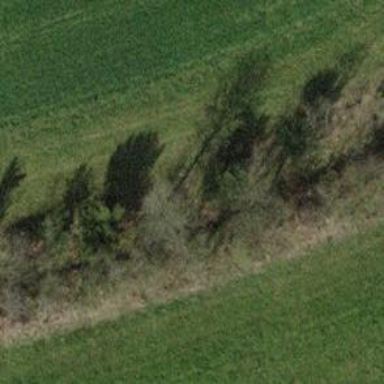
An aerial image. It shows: Hedge barrier.